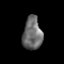
Tissue: prostate
Cell type: T cells
Senescence score: 0.3158
Nuclear area (px): 620
Mean DAPI intensity: 107.863